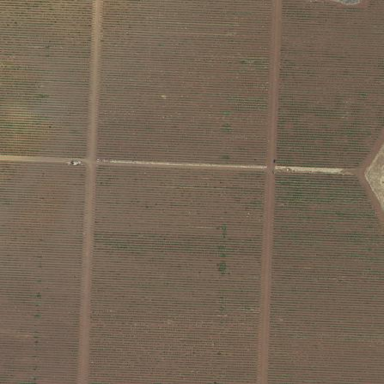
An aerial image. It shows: Vineyard.